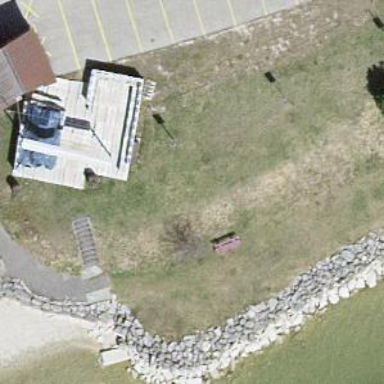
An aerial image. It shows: Red bench.